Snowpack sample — Snodgrass Mountain, Crested Butte, Colorado (2/4/25, 12:06 PM MST)
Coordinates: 38.923, -106.968
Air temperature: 35 °F
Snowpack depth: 80 cm
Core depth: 40 cm
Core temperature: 32 °F
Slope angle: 14°, slope face: 78°
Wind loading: low
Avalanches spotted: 0
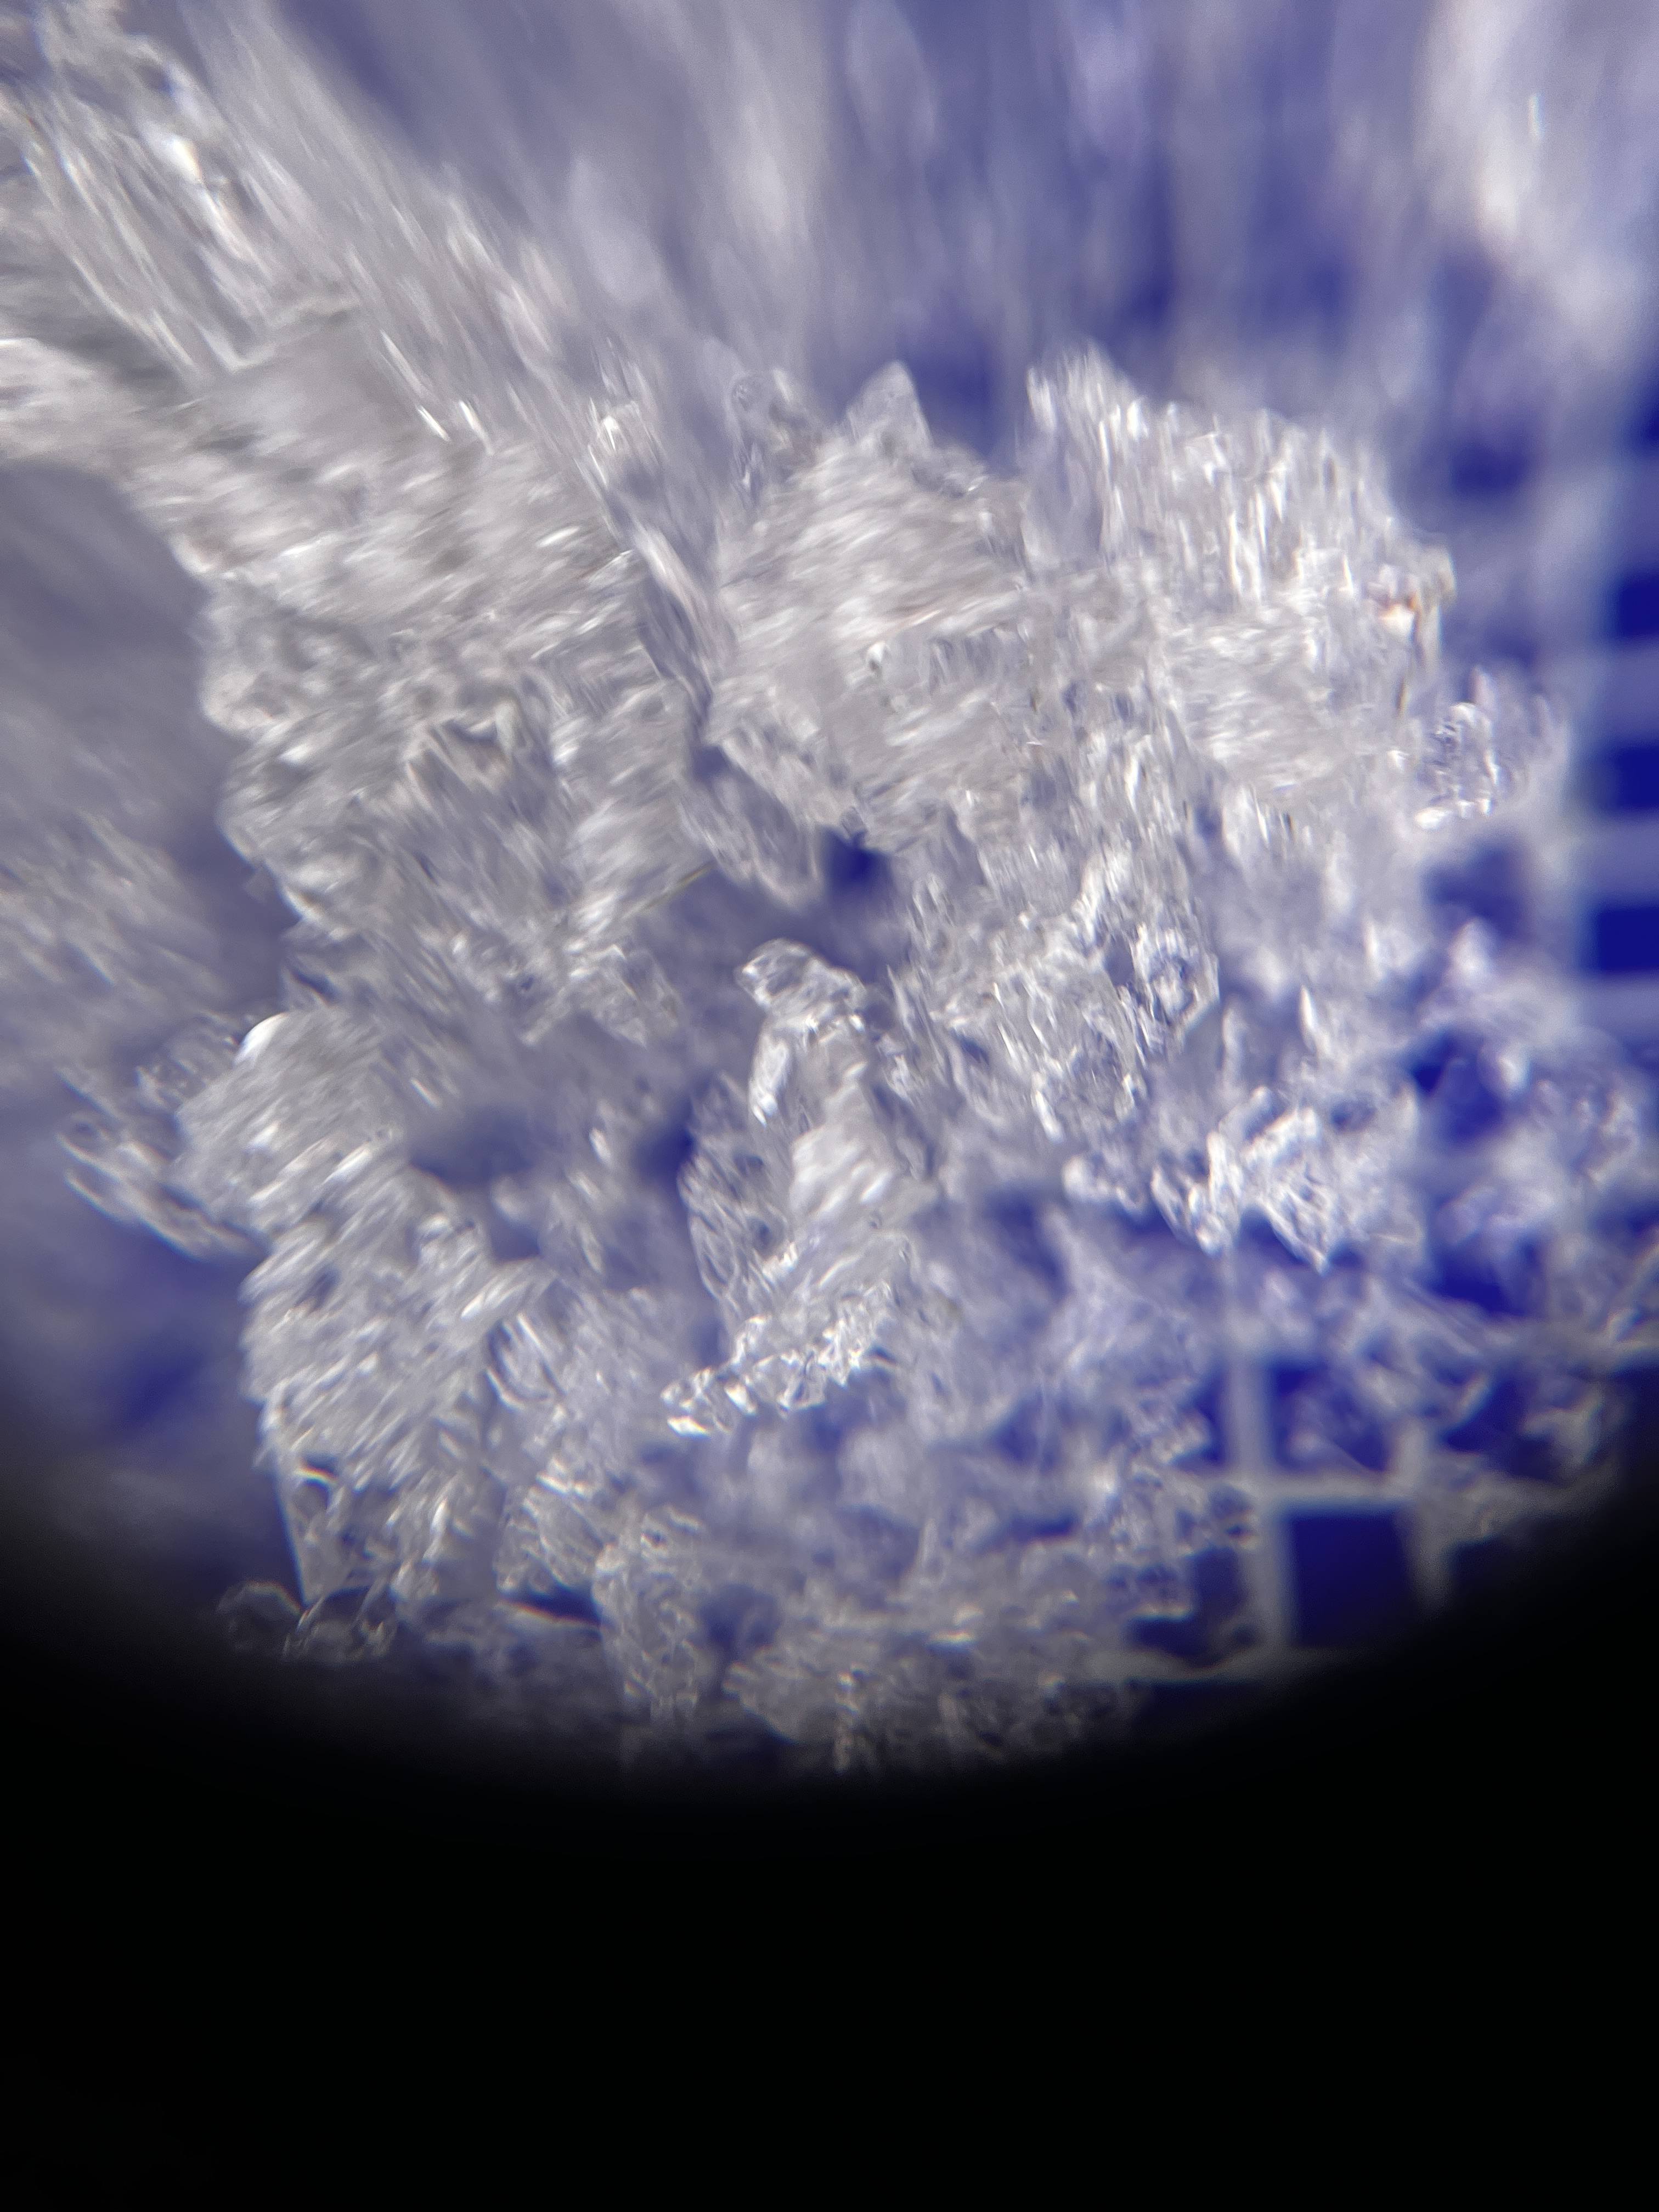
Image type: magnified_profile
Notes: No avalanches nearby, unusually warm weather for the last month reported by residents, Collected 25 yards from treeline